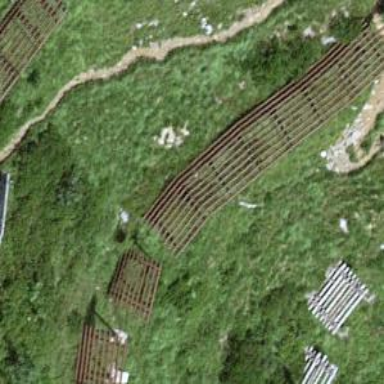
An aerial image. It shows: Structure designed for avalanche protection.